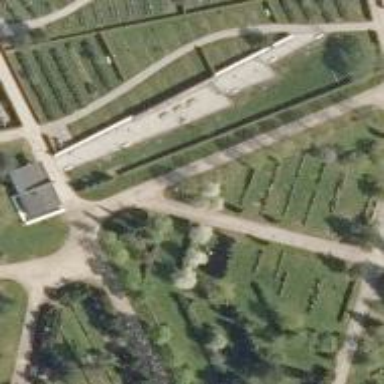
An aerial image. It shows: Memorial graveyard in the cemetery sector.